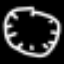
Label: clock